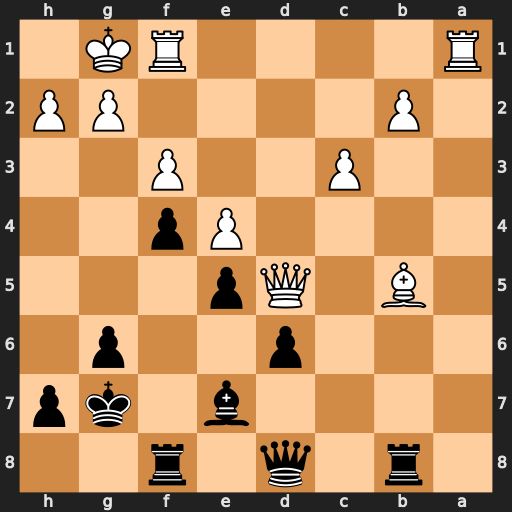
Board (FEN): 1r1q1r2/4b1kp/3p2p1/1B1Qp3/4Pp2/2P2P2/1P4PP/R4RK1
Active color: b
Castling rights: -
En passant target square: -
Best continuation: Qb6+ Kh1 Qxb5